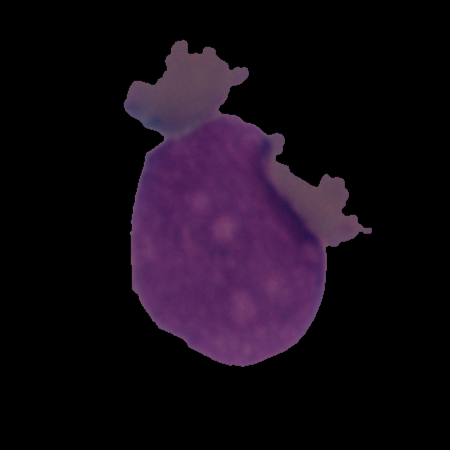
Label: cancer